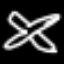
Label: airplane